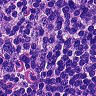
Metastatic tissue present: no